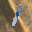
Label: 1